Question: I have image which contains tags(showed with # symbols) when i click on a particular tag then i need to call a web service by passing the same tag on which i clicked and i need to push another view.
After clicked on the tag i need to perform functionality which tag i have sent.It may have multiple tags for single image like that i have more than on image.
Great appreciation for answer.thank you.
Attached the screen shot below placed the tags with # symbol before.
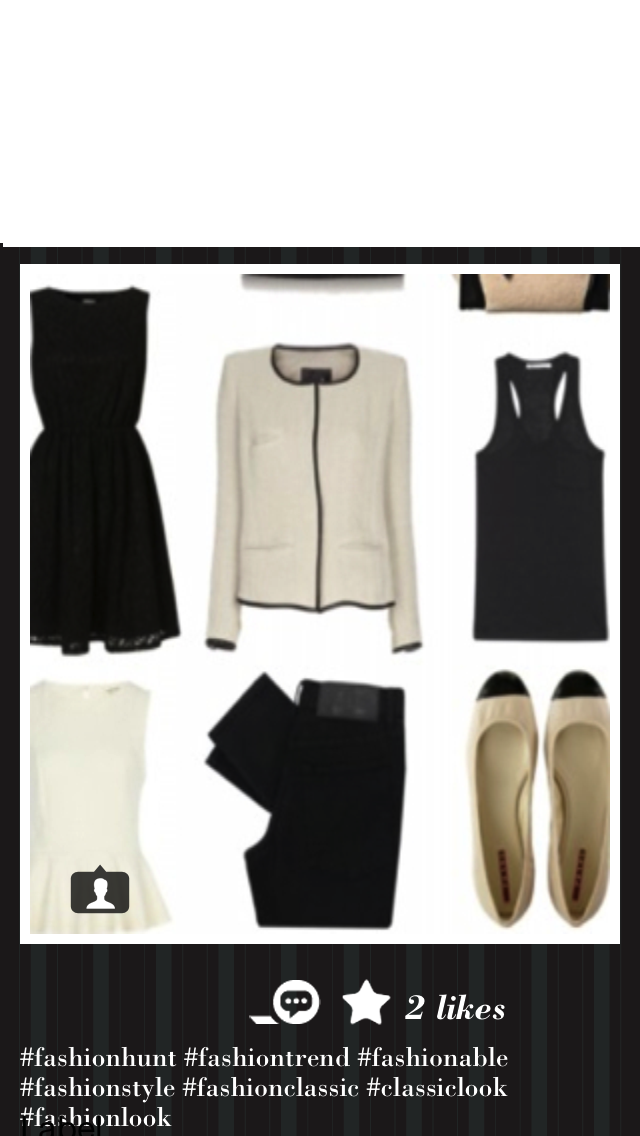
Answer: There are a number of open source libraries that help with what you want to do. <URL> to another StackOverflow post that suggests using TTAttributedLabel.